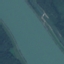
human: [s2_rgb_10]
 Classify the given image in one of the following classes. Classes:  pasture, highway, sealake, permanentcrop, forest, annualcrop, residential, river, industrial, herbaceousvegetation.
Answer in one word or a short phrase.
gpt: River